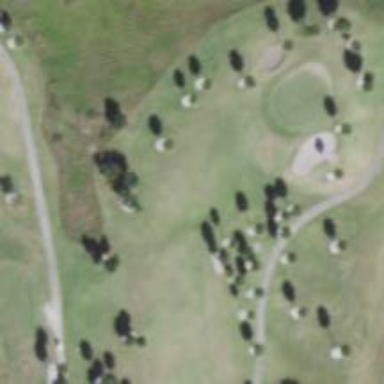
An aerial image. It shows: Golf hole.